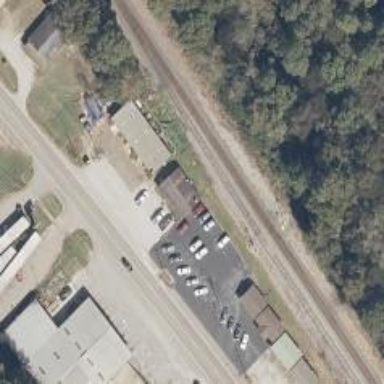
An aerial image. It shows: Railway siding with rails.